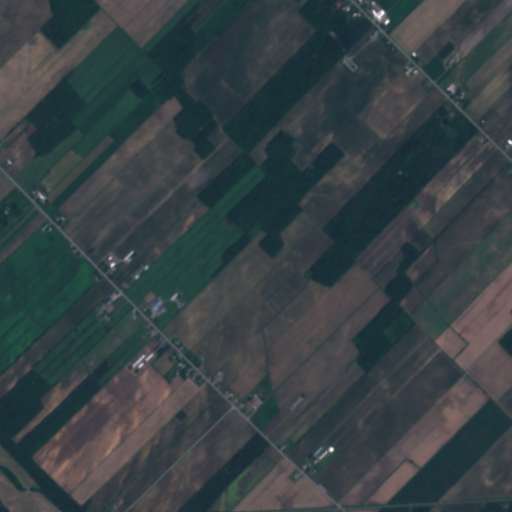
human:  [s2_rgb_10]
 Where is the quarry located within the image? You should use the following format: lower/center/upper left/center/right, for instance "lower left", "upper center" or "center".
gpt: The quarry is located in the upper right of the image.
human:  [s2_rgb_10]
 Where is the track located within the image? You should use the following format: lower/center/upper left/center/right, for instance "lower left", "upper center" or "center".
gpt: There is no track in the image.